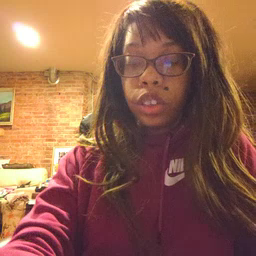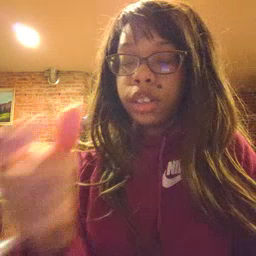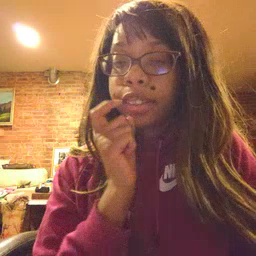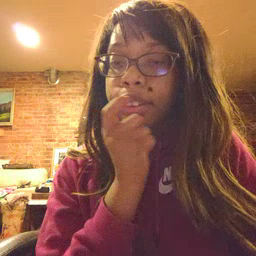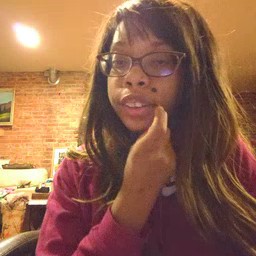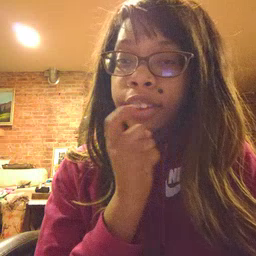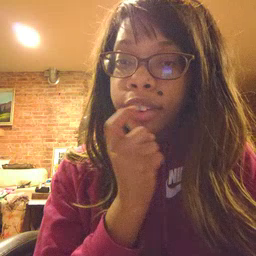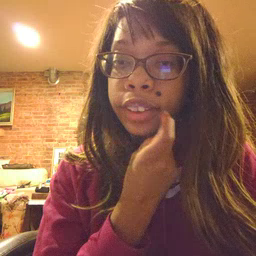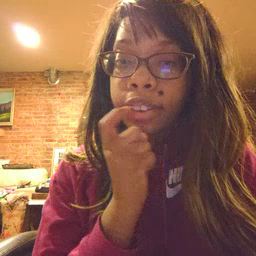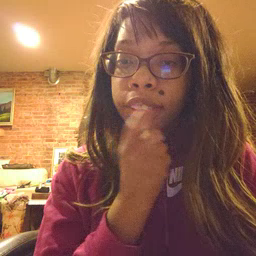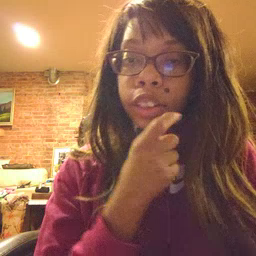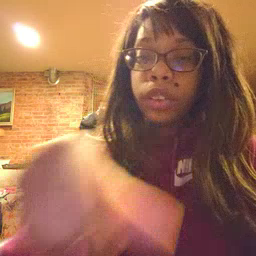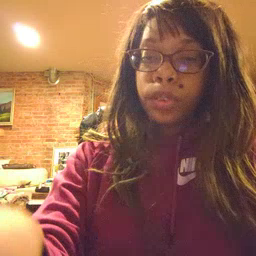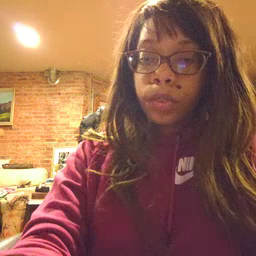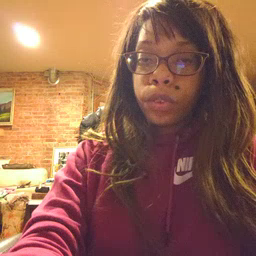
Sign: tooth